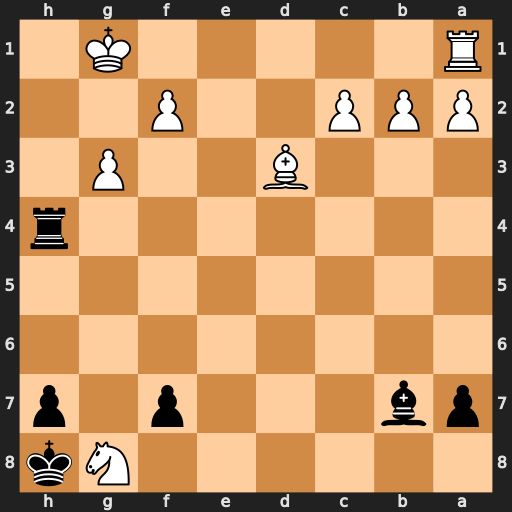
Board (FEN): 6Nk/pb3p1p/8/8/7r/3B2P1/PPP2P2/R5K1
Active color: b
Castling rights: -
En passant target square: -
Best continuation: Rh1#